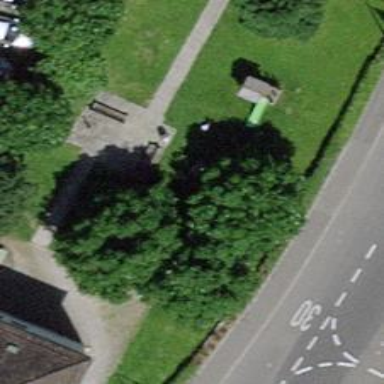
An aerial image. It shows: Playground featuring tunnel tube for children to play in.